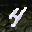
Label: 4